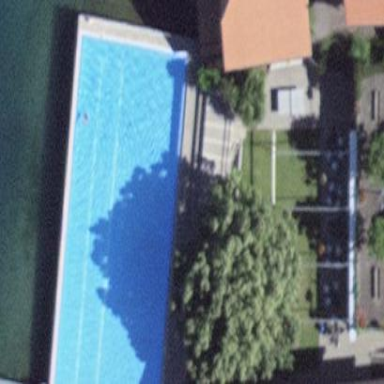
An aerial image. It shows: Swimming pool area designated for leisure and sports activities.